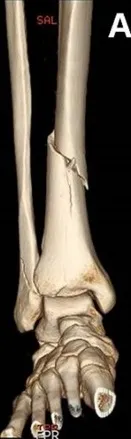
(A) 29-year-old male sustained fractures of the right tibial shaft and lateral malleolus, and underwent surgical treatment using a locking plate at another hospital.
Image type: radiology (ct)